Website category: sports
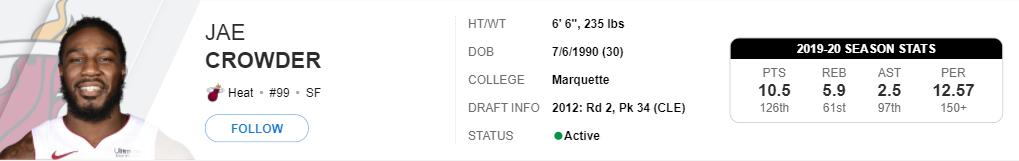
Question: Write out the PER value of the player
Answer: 12.57

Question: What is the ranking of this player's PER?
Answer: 150+

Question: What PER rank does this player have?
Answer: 150+

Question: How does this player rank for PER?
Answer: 150+

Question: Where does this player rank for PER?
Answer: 150+

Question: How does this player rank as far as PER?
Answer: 150+

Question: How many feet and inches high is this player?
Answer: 6' 6"

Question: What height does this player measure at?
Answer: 6' 6"

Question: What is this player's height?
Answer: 6' 6"

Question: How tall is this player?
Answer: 6' 6"

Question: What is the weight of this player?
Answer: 235 lbs

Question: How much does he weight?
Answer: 235 lbs

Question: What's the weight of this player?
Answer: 235 lbs

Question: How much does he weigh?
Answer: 235 lbs

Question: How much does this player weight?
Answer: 235 lbs